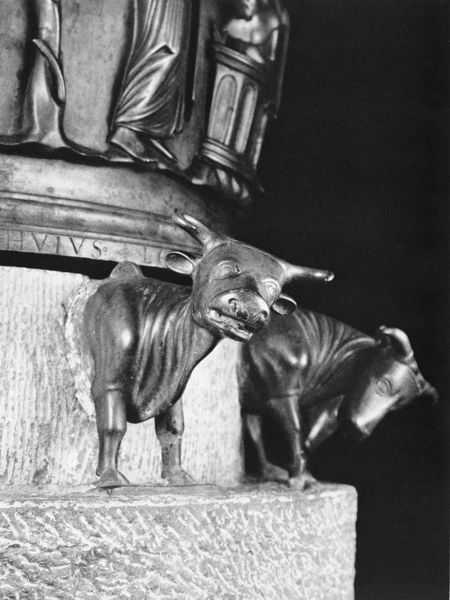
Titel: Taufbecken von Notre-Dame
Standort: Liège, L’église Saint-Barthélemy (EU - F)
Schlagwörter: dunkel, hell, kleid, licht, marmor, schwarz, tier, tiere, falten, sockel, stein, horn, kühe, kirche, gotik, ohren, renaissance, skulptur, statue, beine, hufe, relief, schrift, kuh, rind, füsse, rand, figuren, detail, metall, bronze, foto, messing, rinder, fuss, beton, denkmal, altar, maul, mittelalter, museum, hörner, basis, graustufen, ochse, stier, römisch, kalb, kalk, taufbecken, biuchstaben, ox, viehl, estier